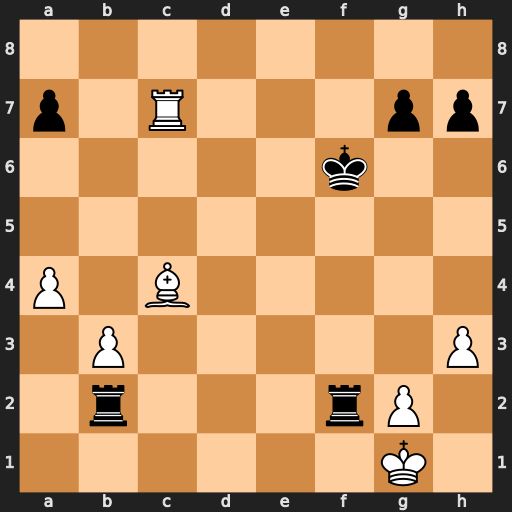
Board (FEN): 8/p1R3pp/5k2/8/P1B5/1P5P/1r3rP1/6K1
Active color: w
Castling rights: -
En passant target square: -
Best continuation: Rf7+ Ke5 Rxf2 Rxf2 Kxf2